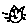
Label: cat